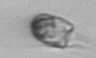
Label: Balanion